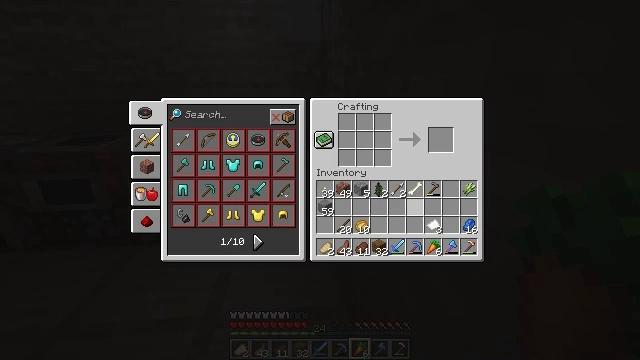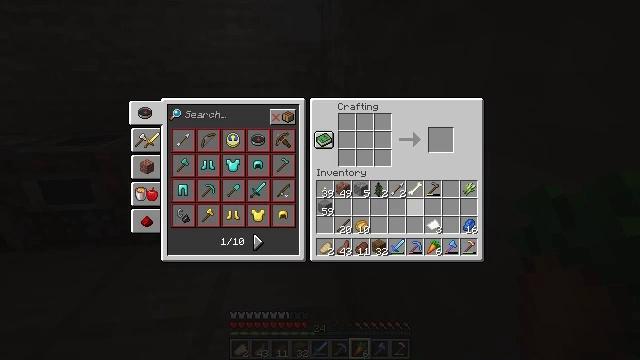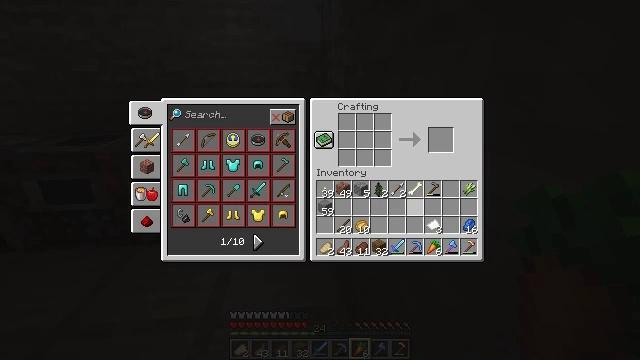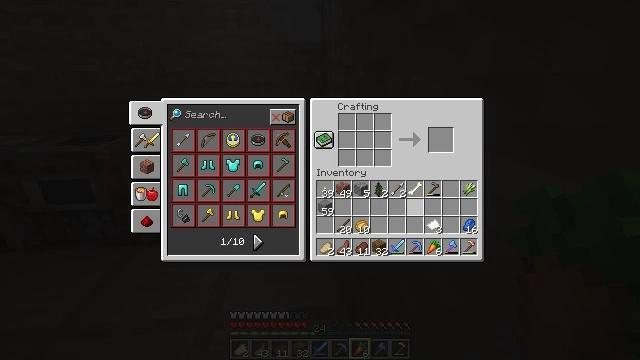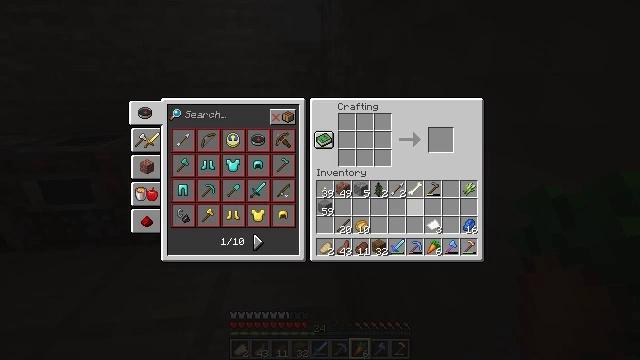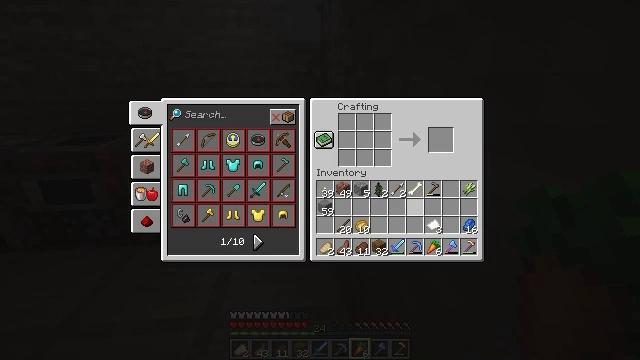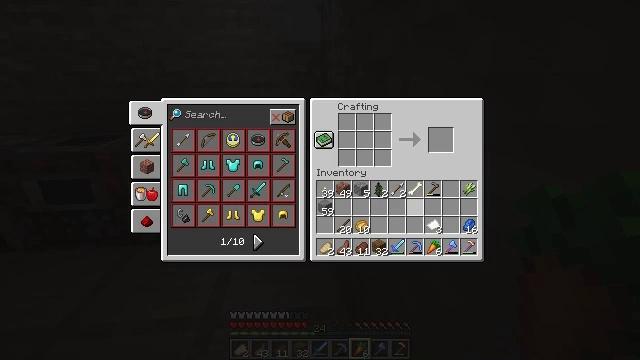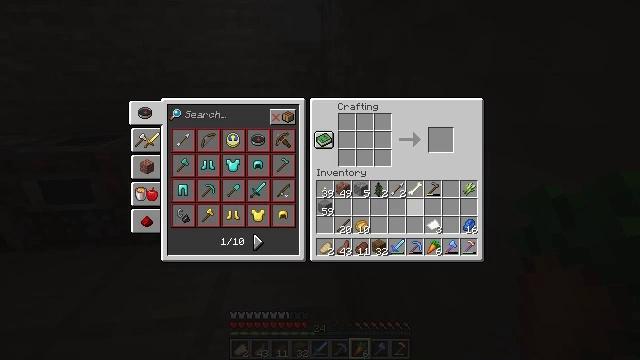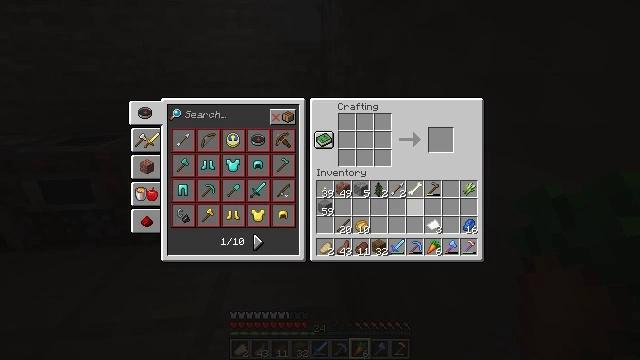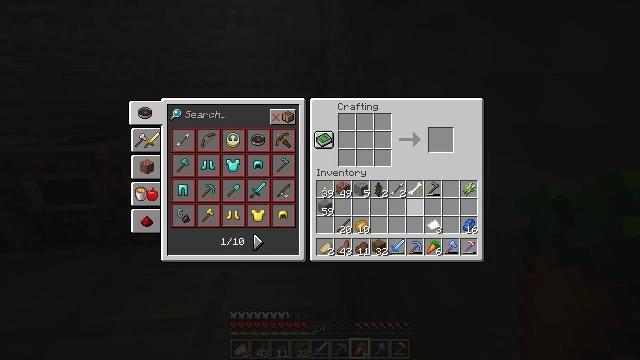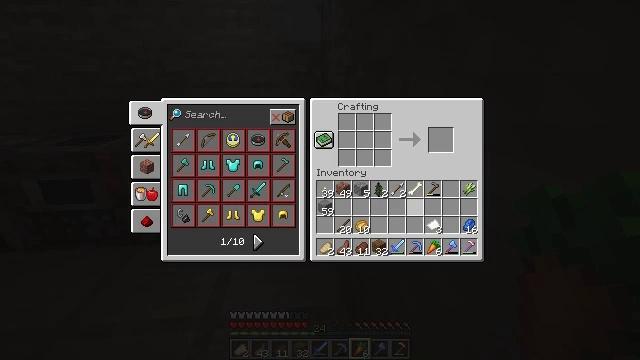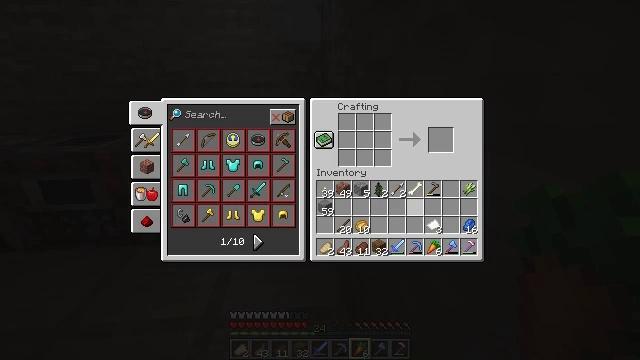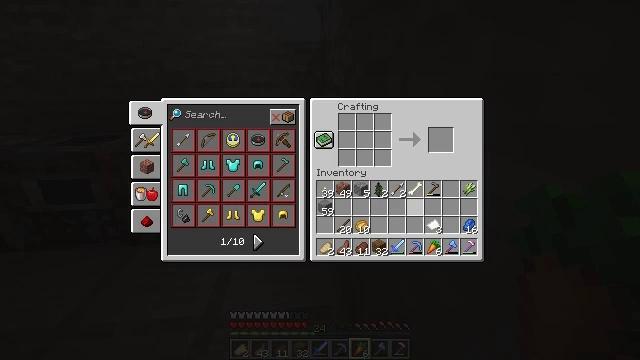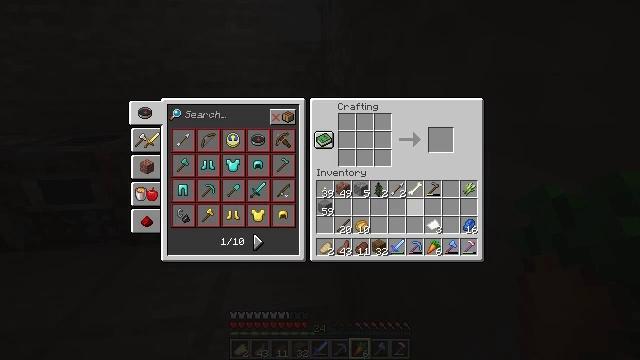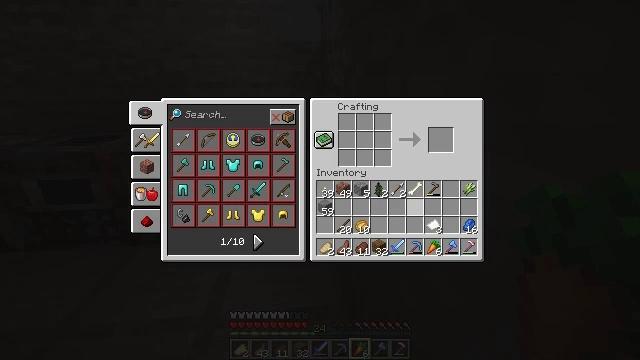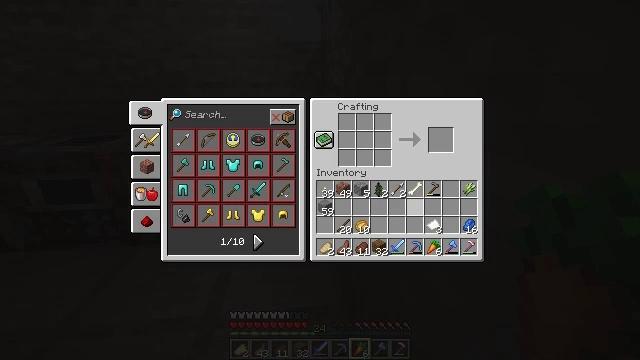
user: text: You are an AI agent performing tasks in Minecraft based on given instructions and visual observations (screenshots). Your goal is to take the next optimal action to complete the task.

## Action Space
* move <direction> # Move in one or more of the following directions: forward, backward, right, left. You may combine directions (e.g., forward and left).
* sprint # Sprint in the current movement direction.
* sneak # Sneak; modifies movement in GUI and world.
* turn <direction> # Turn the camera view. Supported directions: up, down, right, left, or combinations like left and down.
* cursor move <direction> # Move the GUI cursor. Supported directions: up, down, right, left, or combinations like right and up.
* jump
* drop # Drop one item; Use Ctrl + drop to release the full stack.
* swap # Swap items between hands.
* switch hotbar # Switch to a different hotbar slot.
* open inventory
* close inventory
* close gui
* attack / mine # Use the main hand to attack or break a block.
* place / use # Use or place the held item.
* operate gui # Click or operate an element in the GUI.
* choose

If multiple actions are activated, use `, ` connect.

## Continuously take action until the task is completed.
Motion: motion action
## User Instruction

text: Make stone stairs with stone in the crafting table.
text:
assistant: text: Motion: no_op
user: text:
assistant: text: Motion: no_op
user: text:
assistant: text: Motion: no_op
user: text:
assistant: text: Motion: no_op
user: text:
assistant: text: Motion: no_op
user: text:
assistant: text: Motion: no_op
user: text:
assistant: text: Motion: no_op
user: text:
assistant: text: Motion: no_op
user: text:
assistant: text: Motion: no_op
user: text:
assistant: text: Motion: no_op
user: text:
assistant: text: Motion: no_op
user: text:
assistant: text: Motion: no_op
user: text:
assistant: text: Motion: no_op
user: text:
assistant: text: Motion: no_op
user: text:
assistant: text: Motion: no_op
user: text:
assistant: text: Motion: no_op
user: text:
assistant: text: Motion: no_op
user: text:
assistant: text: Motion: no_op
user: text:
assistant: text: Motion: no_op
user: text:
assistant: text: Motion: no_op
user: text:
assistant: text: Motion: no_op
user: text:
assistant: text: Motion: no_op
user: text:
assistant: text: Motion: no_op
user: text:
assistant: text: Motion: no_op
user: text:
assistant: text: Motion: no_op
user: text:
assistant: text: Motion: no_op
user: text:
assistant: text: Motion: no_op
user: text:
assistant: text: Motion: no_op
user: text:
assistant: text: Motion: turn left
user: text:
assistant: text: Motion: turn left